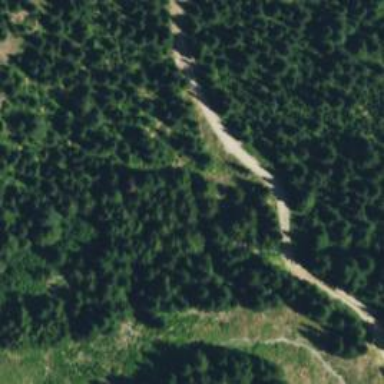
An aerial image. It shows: Intermediate level downhill track for skiing or snowboarding.